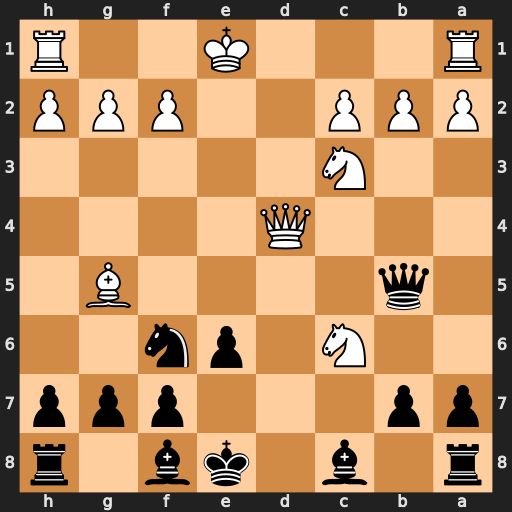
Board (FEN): r1b1kb1r/pp3ppp/2N1pn2/1q4B1/3Q4/2N5/PPP2PPP/R3K2R
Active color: b
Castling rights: KQkq
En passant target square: -
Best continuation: Qxc6 Bxf6 gxf6 Qxf6 Rg8